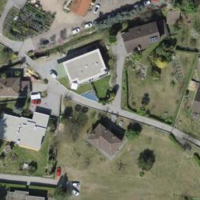
EUNIS habitat code: 55
Species observed at this site:
Diospyros lotus